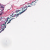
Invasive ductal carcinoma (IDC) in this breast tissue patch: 0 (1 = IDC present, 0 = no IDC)